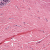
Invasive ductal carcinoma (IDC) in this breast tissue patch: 0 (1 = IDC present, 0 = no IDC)